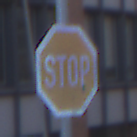
Verkehrszeichen: Stop
Umgebung: Outdoor, Urban
Tageszeit: SunriseSunset
Wetter: Clear
Licht: Natural
Jahreszeit: NotSpecified
Kontrast: MediumContrast